Interaction volume radius: 5 \u00c5
Interaction volume height: 15 \u00c5
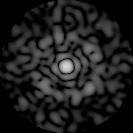
Disorder parameter: 0.8507